Question: How can I know private APIs are used in my App ?
When I am trying to upload my App to the App Store, they are showing me this kind of Error :

Can anyone help me out ?
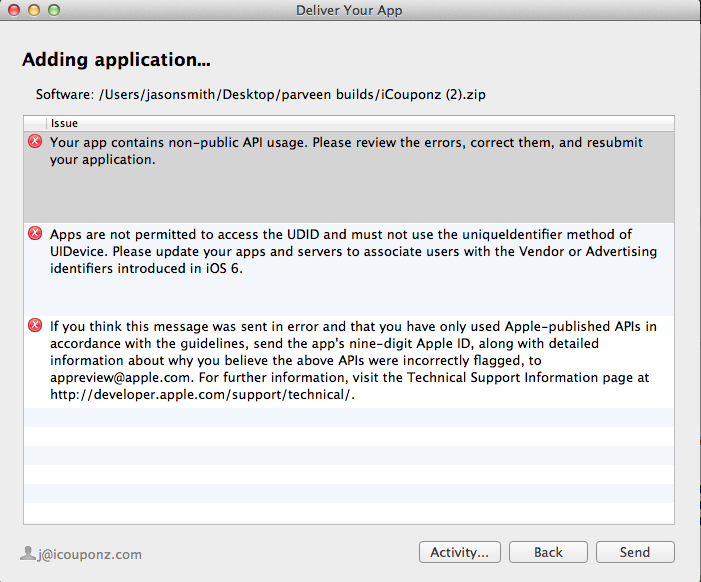
Answer: Apple recently disallowed developers from accessing the device's , but some haven't updated yet.
If you are using in your App, it may be responsible for creating this kind of problems.
There are some other Issues also :
1. App rejected, but I don't use UDID.
2. How does Apple know you are using private API?
If you don't use any then you have a in your code which has the same name as a . Go and change that name and re-submit your App.